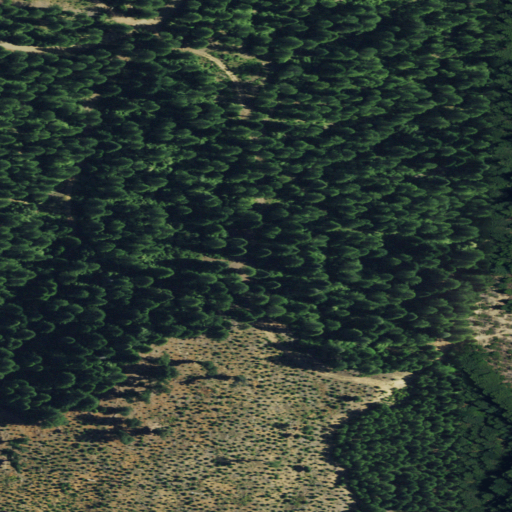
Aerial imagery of plain(s) in California named Lewis Flat containing evergreen forest and shrub